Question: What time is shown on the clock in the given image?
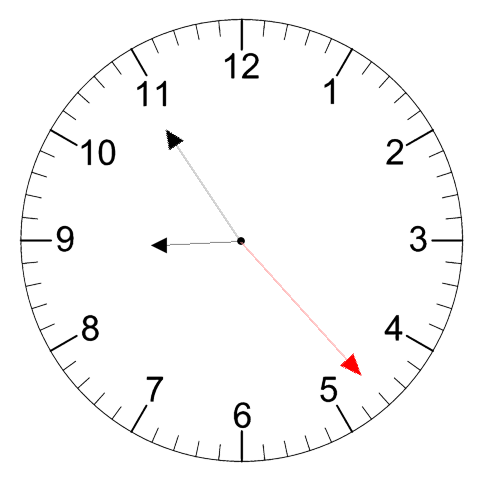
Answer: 08:54:23